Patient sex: M
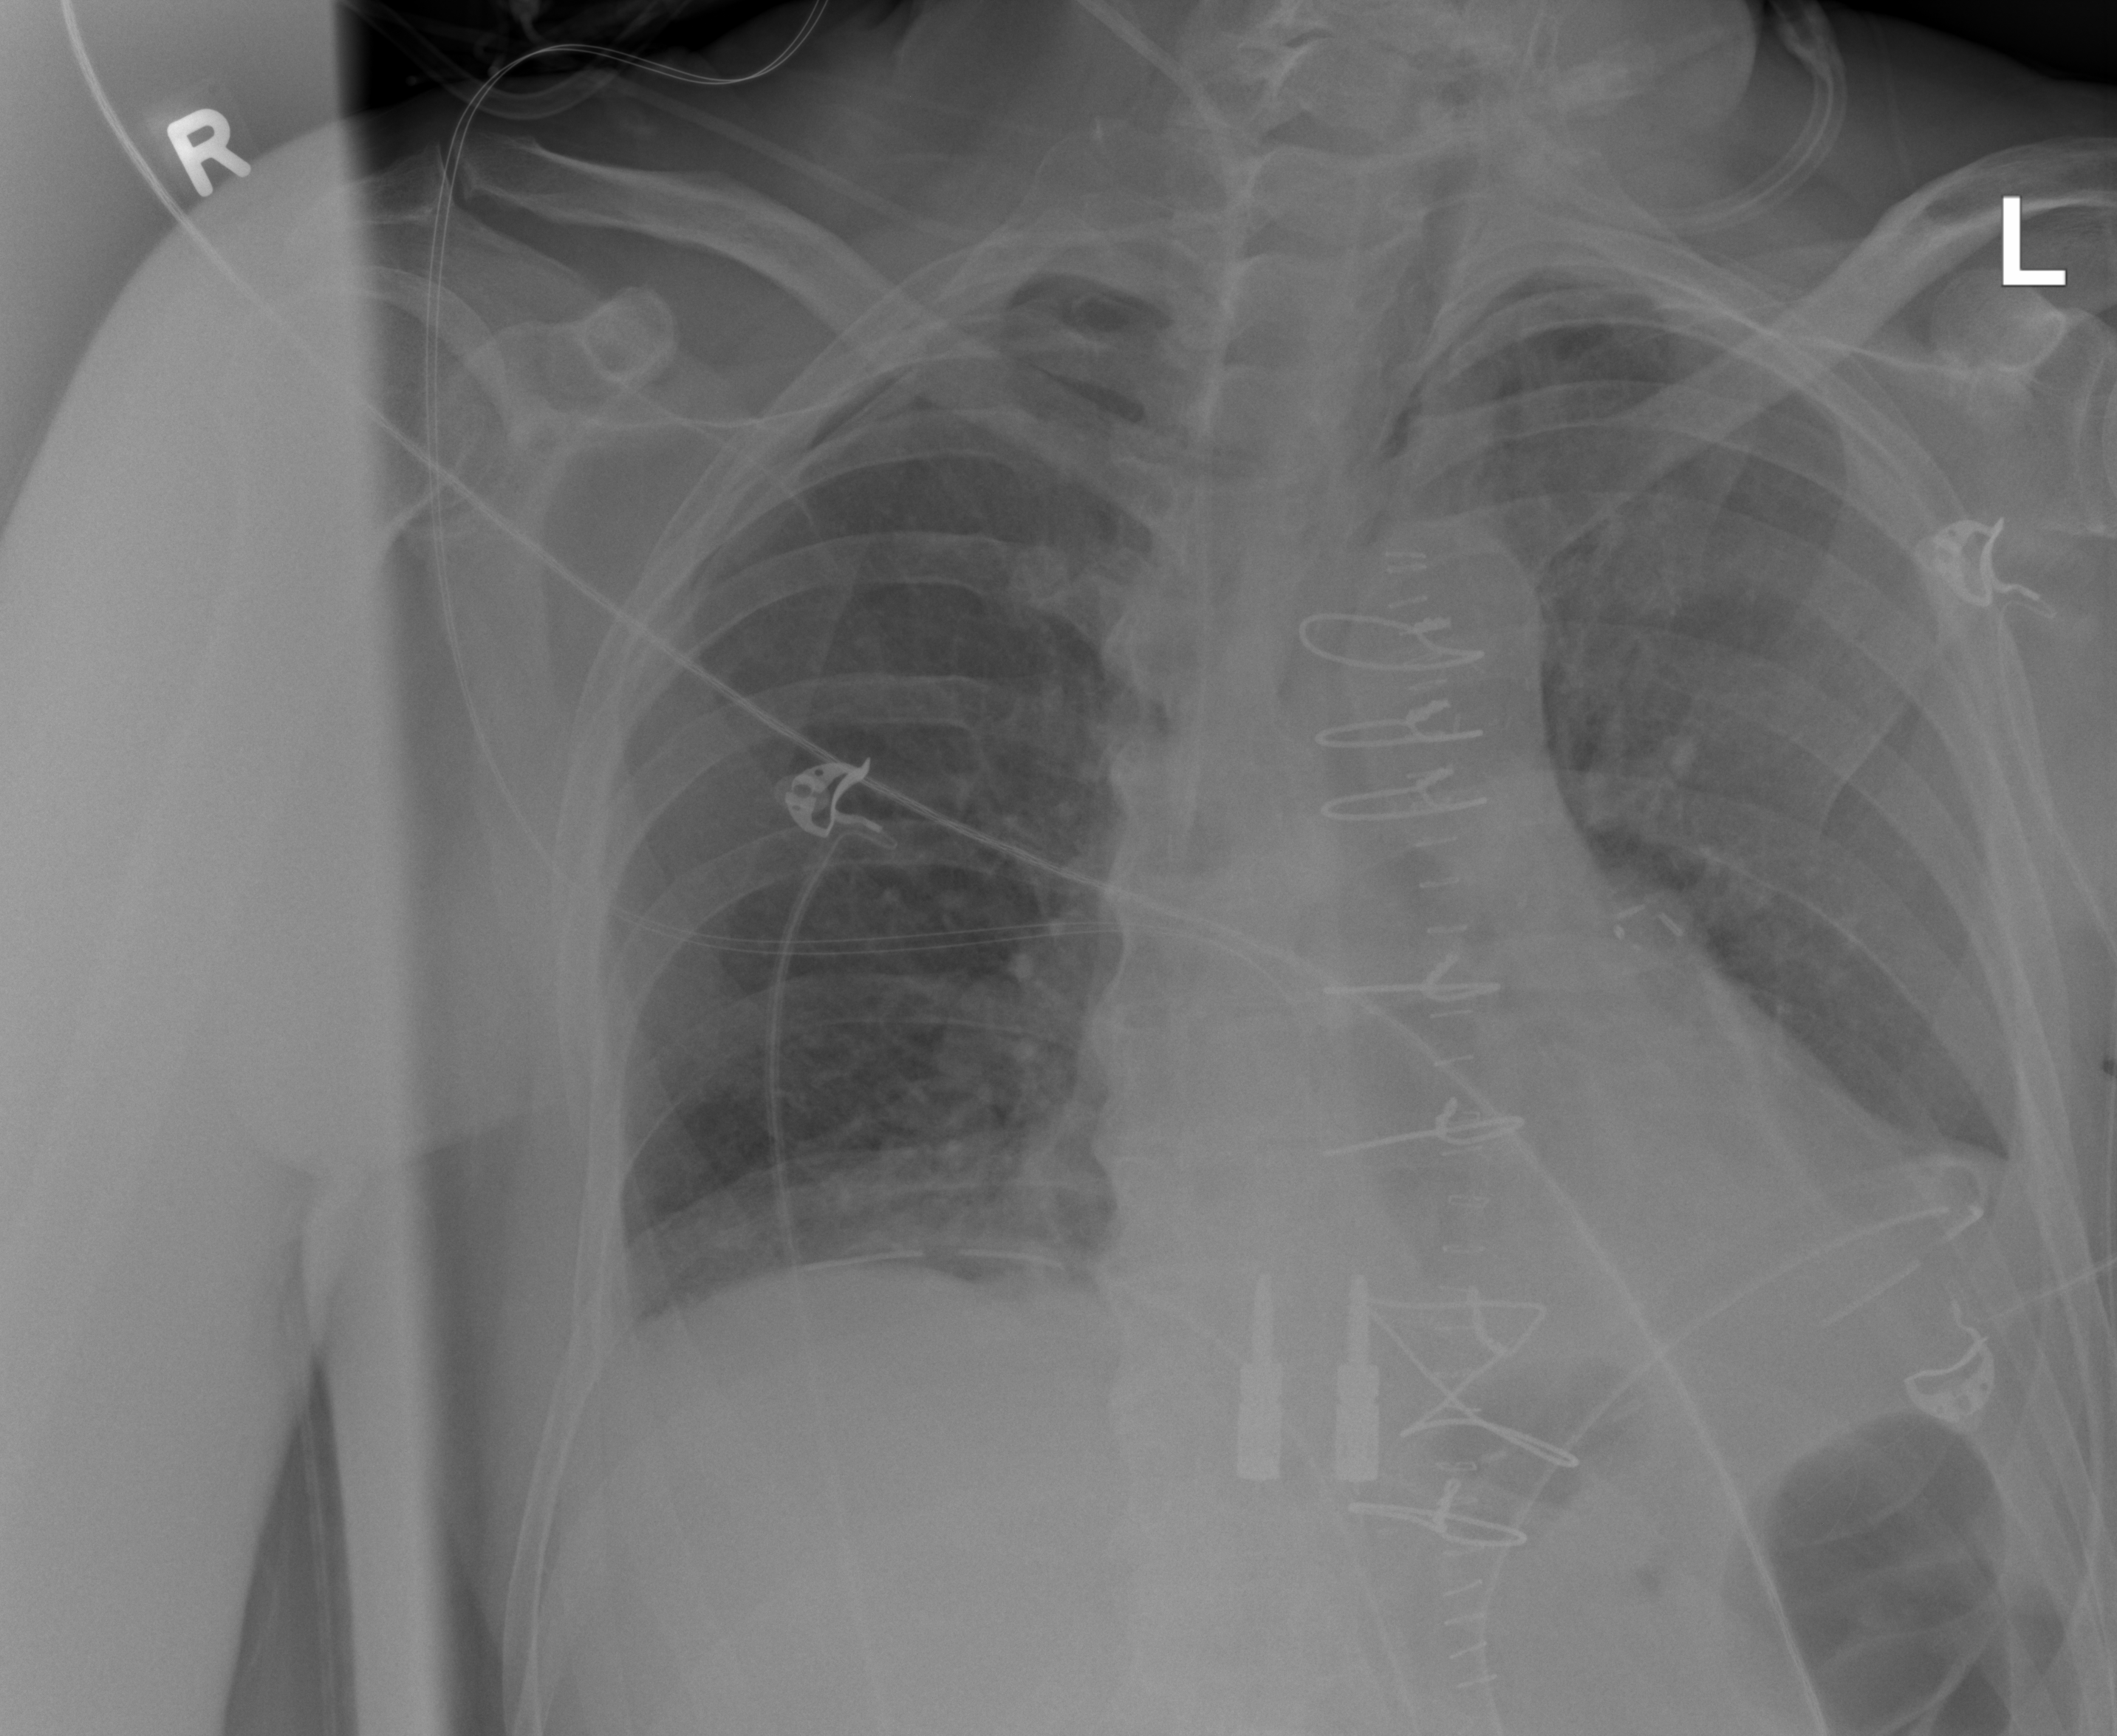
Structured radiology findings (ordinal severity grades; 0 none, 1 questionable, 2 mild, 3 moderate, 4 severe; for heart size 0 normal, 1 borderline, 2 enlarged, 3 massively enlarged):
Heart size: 1
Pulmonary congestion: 1
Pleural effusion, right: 2
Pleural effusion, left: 2
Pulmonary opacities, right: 1
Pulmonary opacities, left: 0
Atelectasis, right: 2
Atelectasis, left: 2